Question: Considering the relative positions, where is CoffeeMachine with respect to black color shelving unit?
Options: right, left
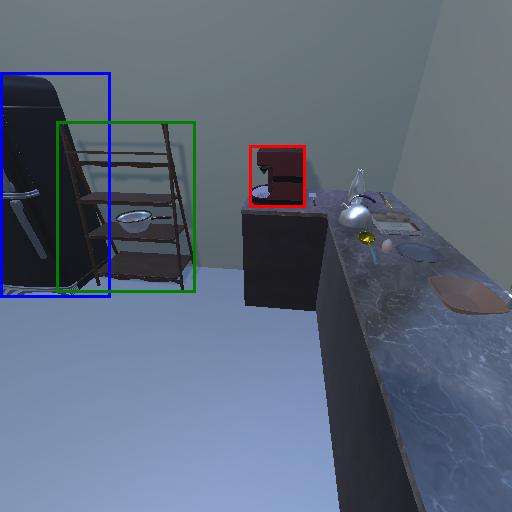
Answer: right